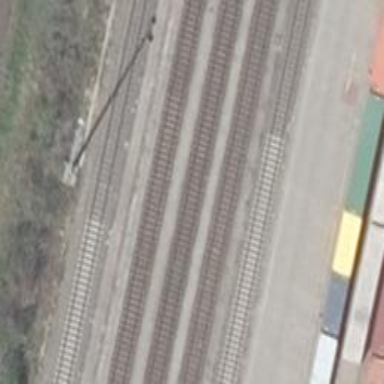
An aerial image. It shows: View of railway yard.